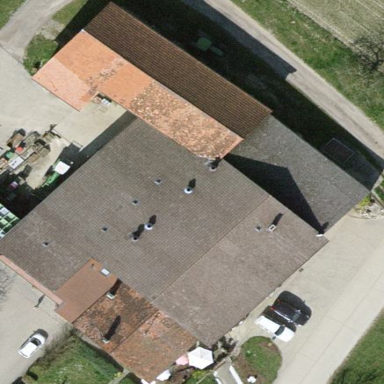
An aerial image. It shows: Farm building.